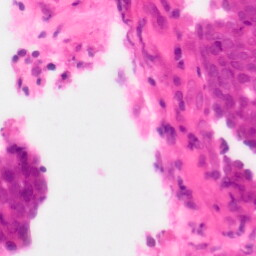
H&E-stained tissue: Colon